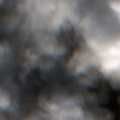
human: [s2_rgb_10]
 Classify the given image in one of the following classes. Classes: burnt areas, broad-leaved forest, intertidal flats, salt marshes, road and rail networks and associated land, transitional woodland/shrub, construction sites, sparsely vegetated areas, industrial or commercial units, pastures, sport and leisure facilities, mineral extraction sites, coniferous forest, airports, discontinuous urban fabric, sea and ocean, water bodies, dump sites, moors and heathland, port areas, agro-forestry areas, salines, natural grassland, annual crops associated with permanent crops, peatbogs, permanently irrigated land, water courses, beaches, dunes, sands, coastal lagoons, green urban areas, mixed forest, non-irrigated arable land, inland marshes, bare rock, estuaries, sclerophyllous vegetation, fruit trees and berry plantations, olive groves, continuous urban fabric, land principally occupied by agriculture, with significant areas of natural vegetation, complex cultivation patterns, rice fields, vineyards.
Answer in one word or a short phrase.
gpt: moors and heathland, peatbogs